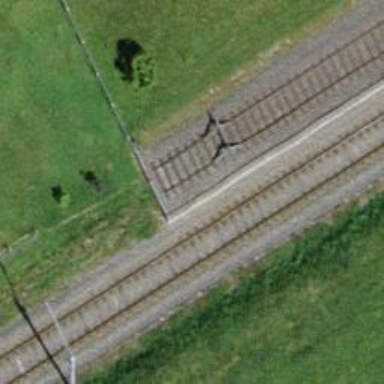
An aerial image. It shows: Single-track electrified railway with contact line.